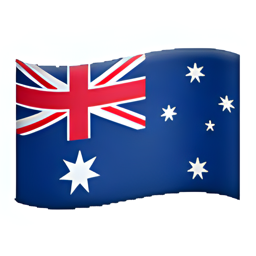
Name: flag for heard mcdonald islands
Emoji: 🇭🇲
Group: Flags
Sub-group: country-flag